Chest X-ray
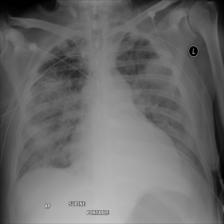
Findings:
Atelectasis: positive
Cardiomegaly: negative
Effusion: negative
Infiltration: positive
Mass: negative
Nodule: negative
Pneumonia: positive
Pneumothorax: negative
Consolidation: positive
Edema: negative
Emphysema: negative
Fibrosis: negative
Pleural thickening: negative
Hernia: negative